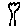
Label: tree